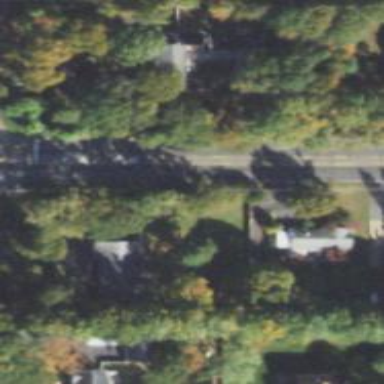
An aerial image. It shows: Secondary road with asphalt surface.